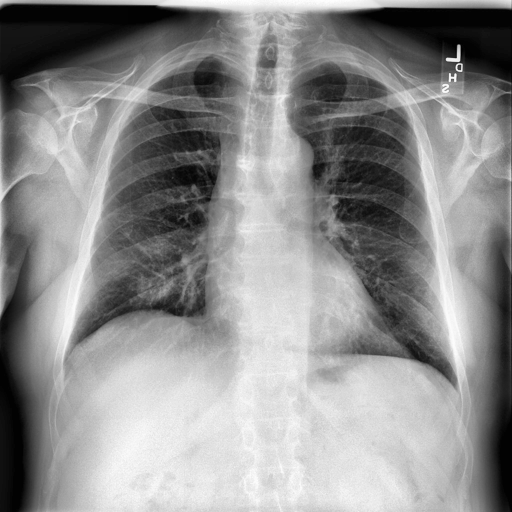
Finding: NORMAL